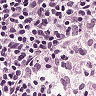
Metastatic tissue present: no